Interaction volume radius: 5 \u00c5
Interaction volume height: 50 \u00c5
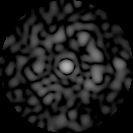
Disorder parameter: 0.8228